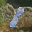
Label: 1